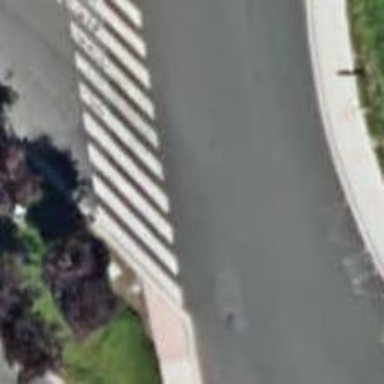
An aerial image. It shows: Road crossing with traffic signals.